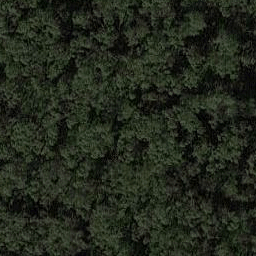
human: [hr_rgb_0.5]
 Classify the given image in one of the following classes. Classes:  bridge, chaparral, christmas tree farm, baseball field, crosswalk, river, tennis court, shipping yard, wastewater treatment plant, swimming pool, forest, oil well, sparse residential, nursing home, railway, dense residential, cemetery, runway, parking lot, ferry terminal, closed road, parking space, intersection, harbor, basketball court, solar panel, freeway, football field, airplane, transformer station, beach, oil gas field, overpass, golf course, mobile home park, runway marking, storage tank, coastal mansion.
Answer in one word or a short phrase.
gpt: forest